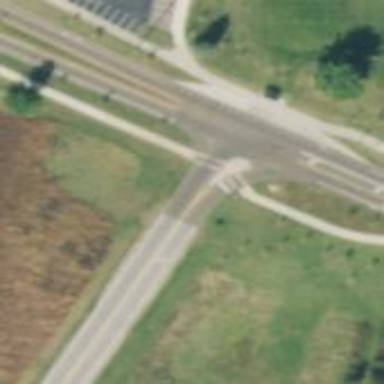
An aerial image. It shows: Crossing on asphalt footway.